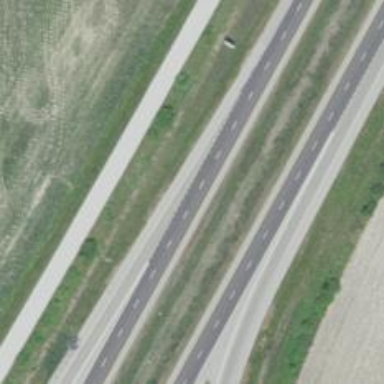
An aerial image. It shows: Motorway junction.